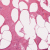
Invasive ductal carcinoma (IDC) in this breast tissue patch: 0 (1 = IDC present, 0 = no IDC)